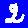
Digit: 2